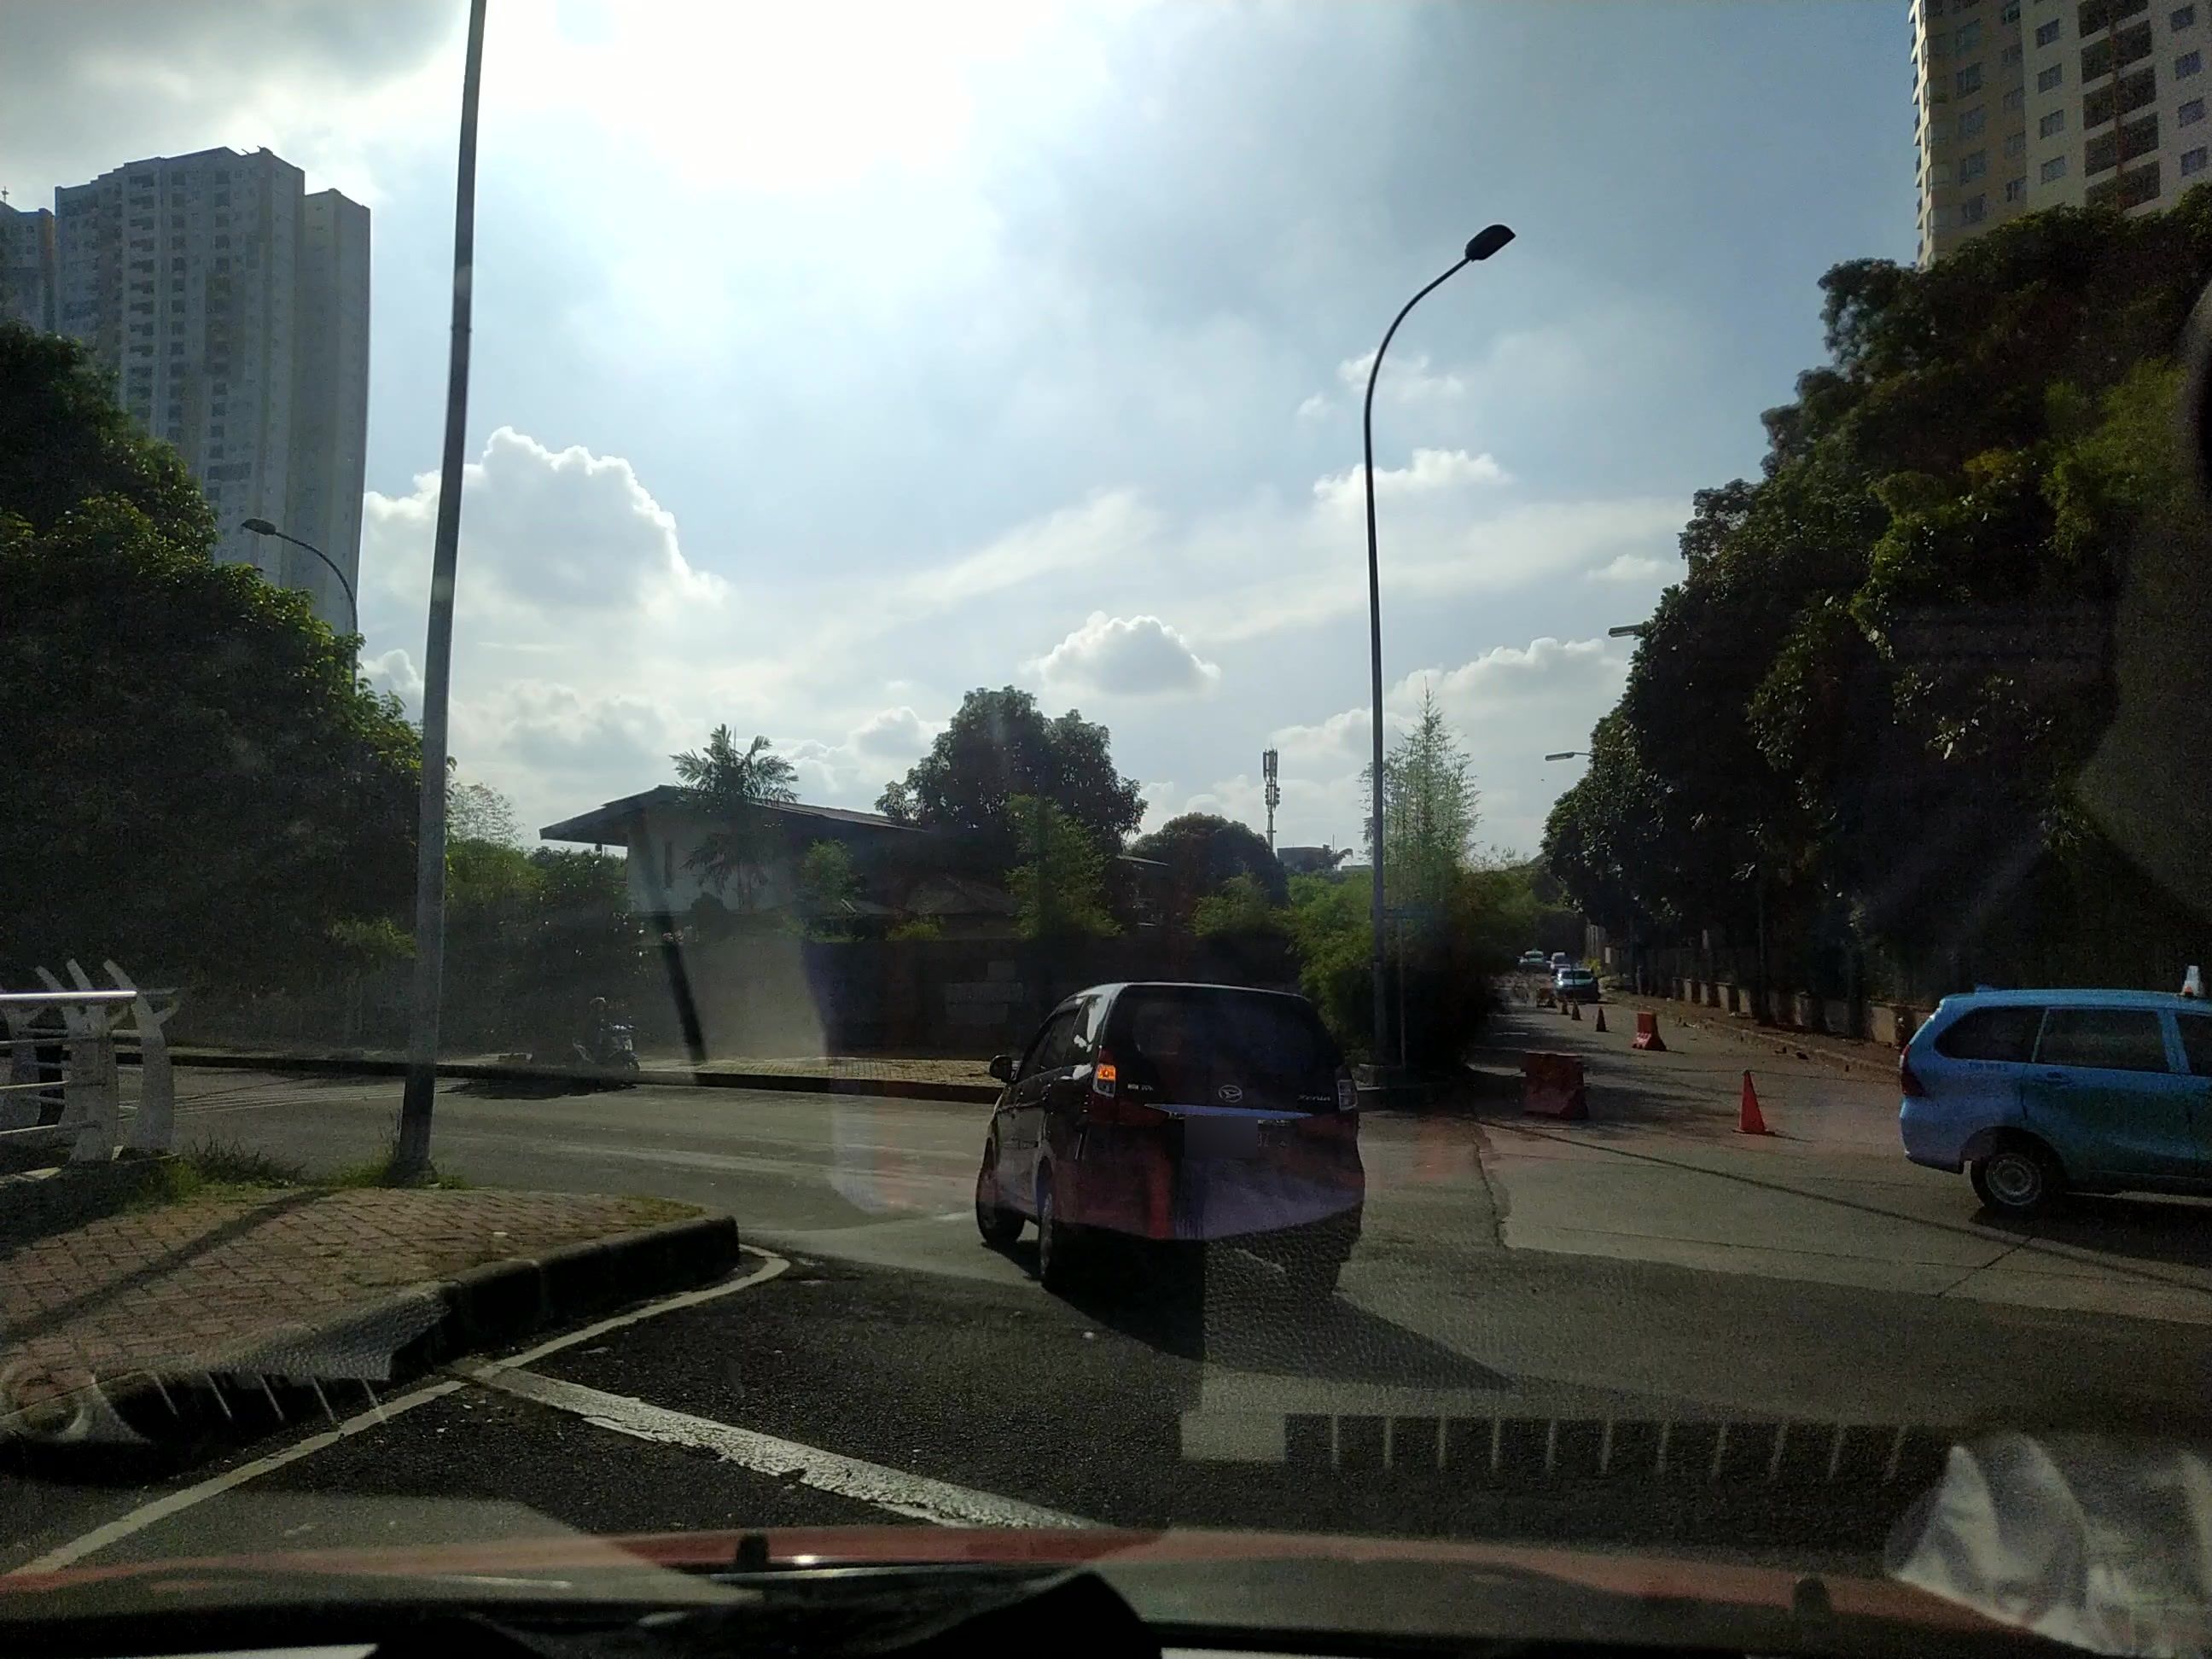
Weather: cloudy
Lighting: day
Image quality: good
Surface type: driving surface
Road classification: secondary
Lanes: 2
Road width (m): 10
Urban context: urban centre
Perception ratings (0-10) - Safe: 4.58, Lively: 4.44, Beautiful: 4.3, Boring: 4.53, Depressing: 6.74, Wealthy: 5.69